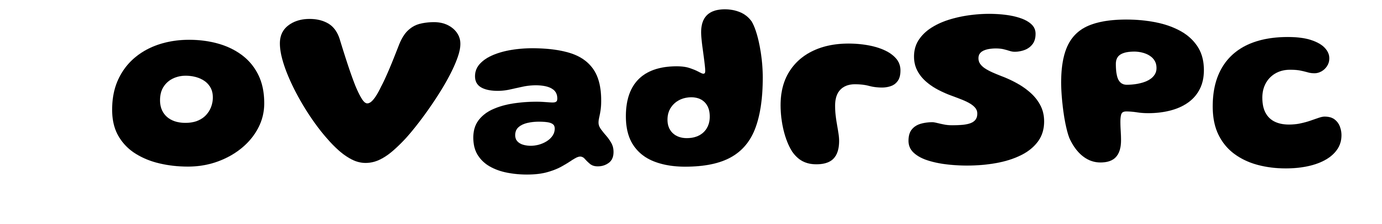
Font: Gluten_Bold